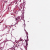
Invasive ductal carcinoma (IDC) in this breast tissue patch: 0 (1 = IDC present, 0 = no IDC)